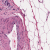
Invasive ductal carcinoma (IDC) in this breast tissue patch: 0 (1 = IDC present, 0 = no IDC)